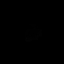
Tissue: lung
Cell type: Endothelial cells
Senescence score: 0.6783
Nuclear area (px): 0
Mean DAPI intensity: 0